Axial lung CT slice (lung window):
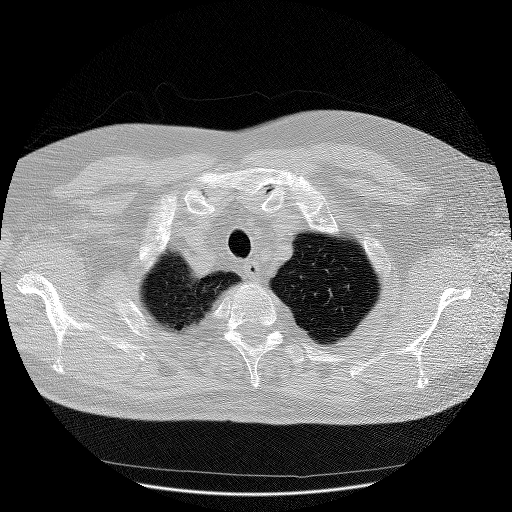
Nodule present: no